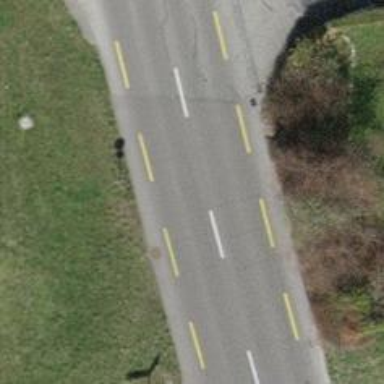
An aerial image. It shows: Secondary road with asphalt surface and lanes for cycling in both directions.